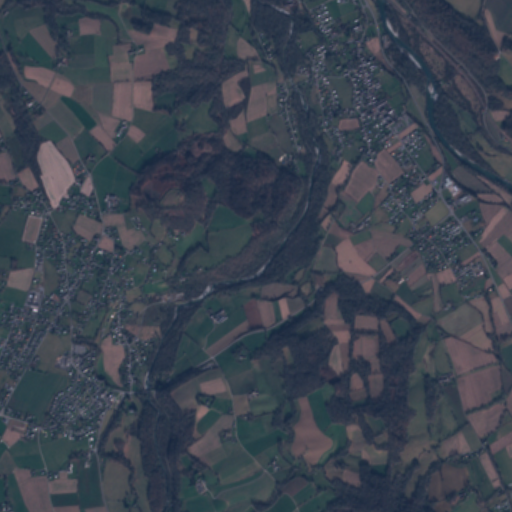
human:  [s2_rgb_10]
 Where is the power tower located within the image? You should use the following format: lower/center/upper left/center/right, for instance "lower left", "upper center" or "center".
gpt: The power tower is located in the lower left of the image.
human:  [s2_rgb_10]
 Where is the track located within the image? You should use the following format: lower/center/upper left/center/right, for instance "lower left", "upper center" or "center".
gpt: The track is located in the upper right of the image.
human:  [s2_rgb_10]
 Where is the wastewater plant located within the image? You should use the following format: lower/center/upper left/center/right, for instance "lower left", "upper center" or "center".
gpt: The wastewater plant is located in the center of the image.
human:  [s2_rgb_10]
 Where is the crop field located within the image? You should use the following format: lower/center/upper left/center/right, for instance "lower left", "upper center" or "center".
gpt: There is no crop field in the image.